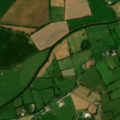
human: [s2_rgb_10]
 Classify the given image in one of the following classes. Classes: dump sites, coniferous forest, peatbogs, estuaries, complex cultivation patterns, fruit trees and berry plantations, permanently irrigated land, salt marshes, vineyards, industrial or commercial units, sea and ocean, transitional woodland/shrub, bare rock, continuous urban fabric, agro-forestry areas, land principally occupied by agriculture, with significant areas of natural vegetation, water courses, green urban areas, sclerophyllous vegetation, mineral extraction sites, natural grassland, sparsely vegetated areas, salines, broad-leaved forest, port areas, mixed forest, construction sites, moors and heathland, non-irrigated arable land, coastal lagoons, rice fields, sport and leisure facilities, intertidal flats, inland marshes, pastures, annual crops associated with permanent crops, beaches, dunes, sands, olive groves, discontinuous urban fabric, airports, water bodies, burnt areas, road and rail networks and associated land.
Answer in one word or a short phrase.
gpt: non-irrigated arable land, pastures